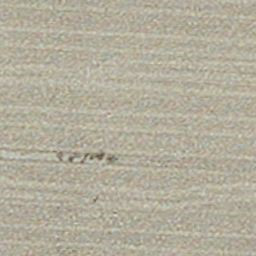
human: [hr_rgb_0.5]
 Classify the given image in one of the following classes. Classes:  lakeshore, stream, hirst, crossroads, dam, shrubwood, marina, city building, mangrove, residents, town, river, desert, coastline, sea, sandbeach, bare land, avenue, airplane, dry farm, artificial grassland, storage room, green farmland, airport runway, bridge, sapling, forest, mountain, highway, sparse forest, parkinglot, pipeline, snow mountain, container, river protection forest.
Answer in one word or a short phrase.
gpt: dry farm